Field crop: tomato
Growth stage: 1
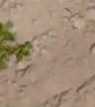
Species: portulaca